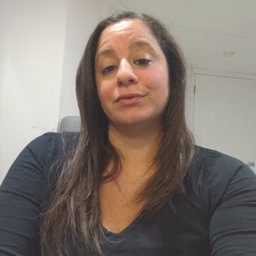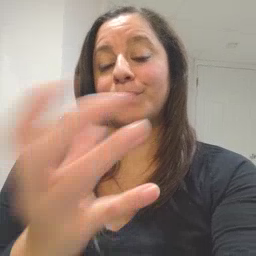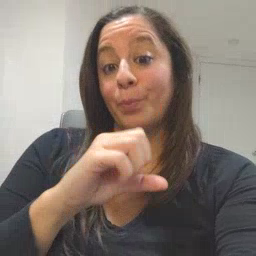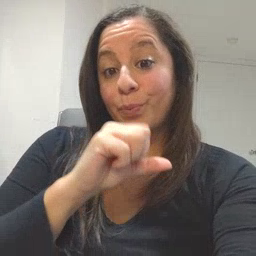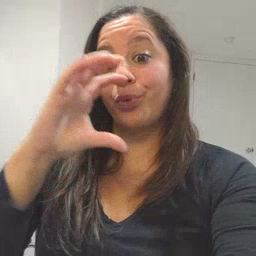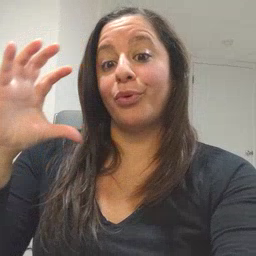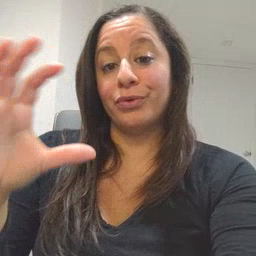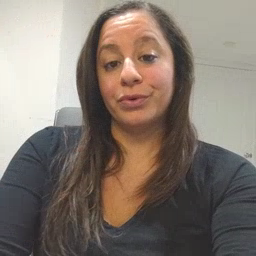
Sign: balloon